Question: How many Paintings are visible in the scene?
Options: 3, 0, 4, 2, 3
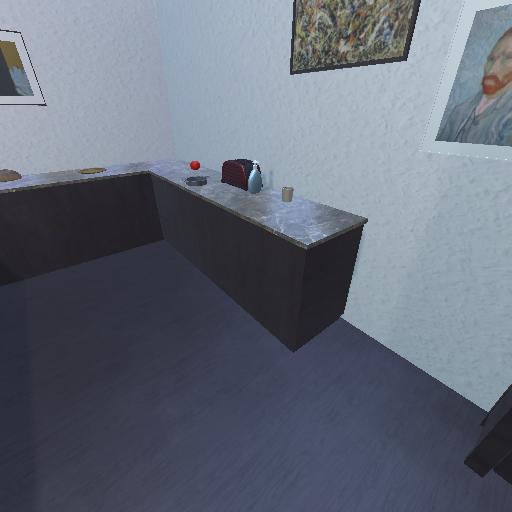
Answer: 3